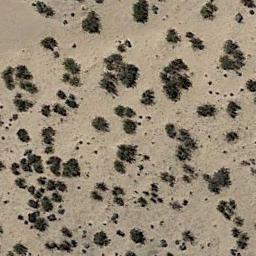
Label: chaparral